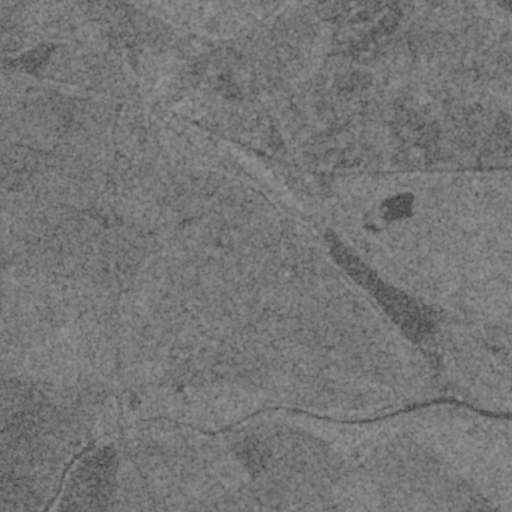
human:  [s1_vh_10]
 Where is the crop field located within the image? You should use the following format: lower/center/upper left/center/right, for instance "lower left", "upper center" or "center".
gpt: The crop field is located in the lower left of the image.
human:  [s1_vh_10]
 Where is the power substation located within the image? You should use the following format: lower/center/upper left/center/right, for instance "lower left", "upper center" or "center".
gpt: The power substation is located in the upper left of the image.
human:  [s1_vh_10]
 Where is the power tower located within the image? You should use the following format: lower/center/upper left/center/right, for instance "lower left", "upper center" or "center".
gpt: The power tower is located in the upper of the image.
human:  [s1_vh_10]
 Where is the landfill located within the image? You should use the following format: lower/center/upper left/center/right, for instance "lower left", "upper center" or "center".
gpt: There is no landfill in the image.

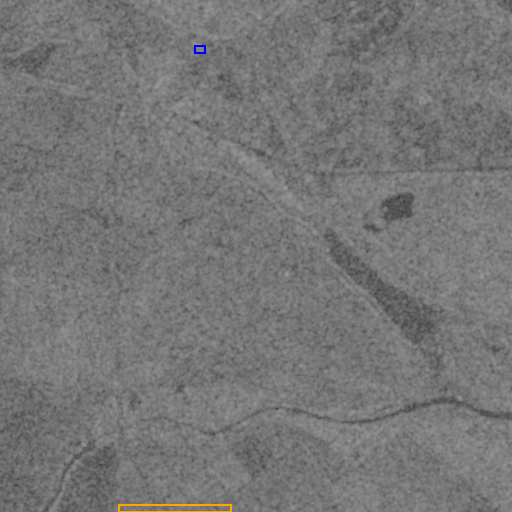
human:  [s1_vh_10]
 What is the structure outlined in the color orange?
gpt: The structure outlined in orange is a crop field.
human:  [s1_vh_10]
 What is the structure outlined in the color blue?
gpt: The structure outlined in blue is a power substation.
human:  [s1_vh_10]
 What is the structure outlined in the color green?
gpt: There is no green outline.